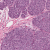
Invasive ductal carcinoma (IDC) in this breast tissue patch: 0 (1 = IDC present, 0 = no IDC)